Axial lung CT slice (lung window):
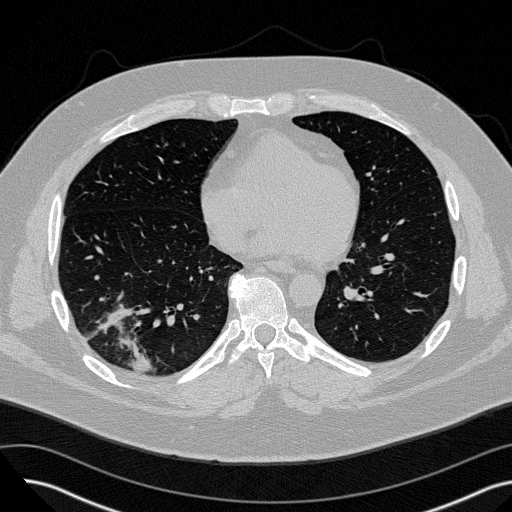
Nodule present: no